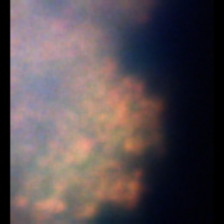
Taxon: Unknown_full_image
Group: Unknown